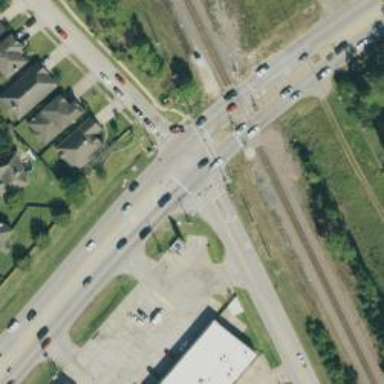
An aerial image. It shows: Crossing with line markings on the road.